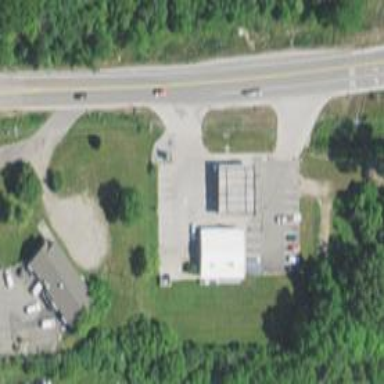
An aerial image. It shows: Convenience shop.